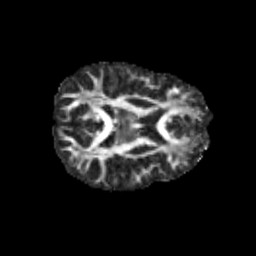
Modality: FA
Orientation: axial
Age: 13
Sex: female
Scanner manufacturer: siemens
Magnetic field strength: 3 T
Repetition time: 3.8 s
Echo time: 0.07 s